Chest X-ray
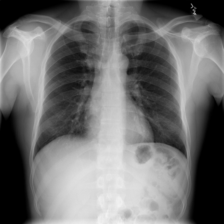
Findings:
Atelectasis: negative
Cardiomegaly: negative
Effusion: negative
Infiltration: negative
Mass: positive
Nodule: negative
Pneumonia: negative
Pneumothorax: negative
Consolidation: negative
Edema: negative
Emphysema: negative
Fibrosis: negative
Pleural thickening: negative
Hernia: negative